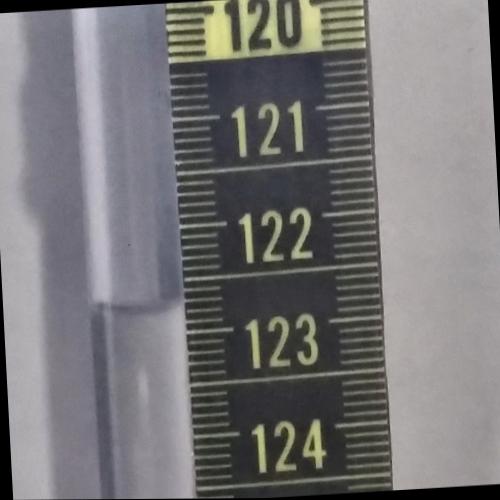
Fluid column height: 122.7 cm